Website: walmart
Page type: payment
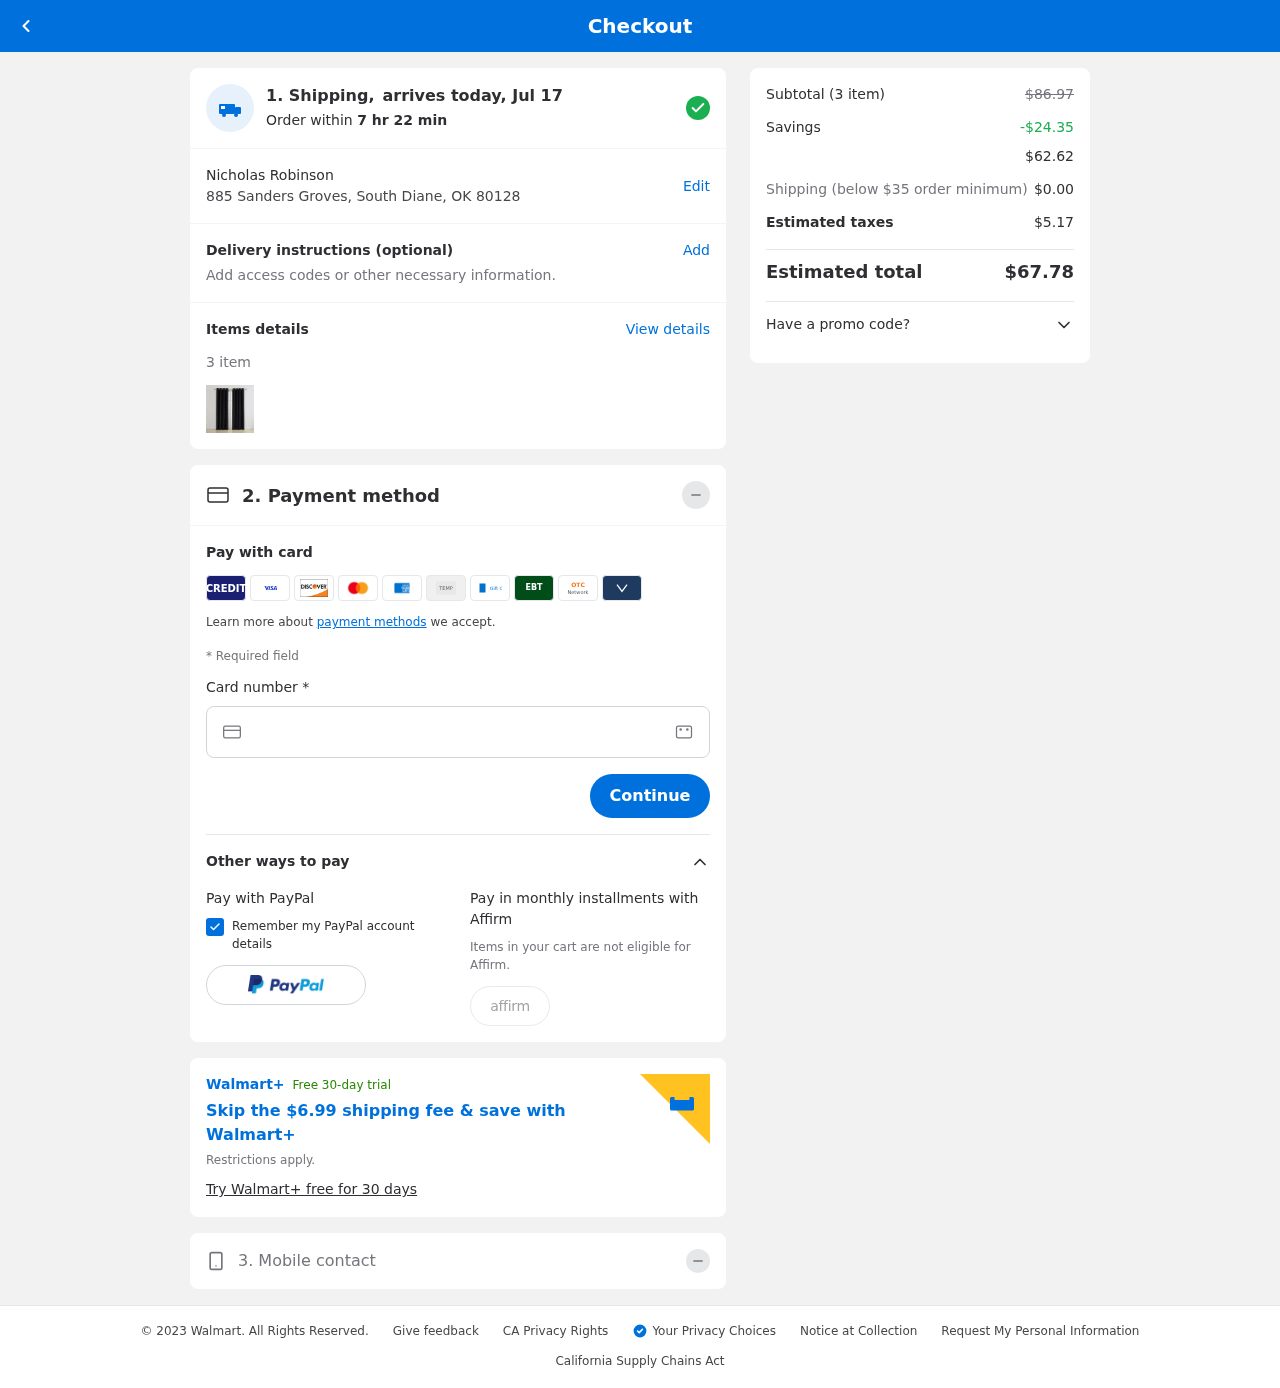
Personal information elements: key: PII_FULLNAME
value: Nicholas Robinson
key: PII_STREET
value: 885 Sanders Groves
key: PII_CITY_STATE_ZIP
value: South Diane, OK 80128
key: PII_CARD_NUMBER
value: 2614 4764 8125 1805
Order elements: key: ORDER_DELIVERY_DATE
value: Jul 17
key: ORDER_NUM_ITEMS
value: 3
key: ORDER_SUBTOTAL_BEFORE_SAVINGS
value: $86.97
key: ORDER_SAVINGS
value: -$24.35
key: ORDER_SUBTOTAL
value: $62.62
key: ORDER_SHIPPING_COST
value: $0.00
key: ORDER_TAX
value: $5.17
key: ORDER_TOTAL
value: $67.78